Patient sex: F
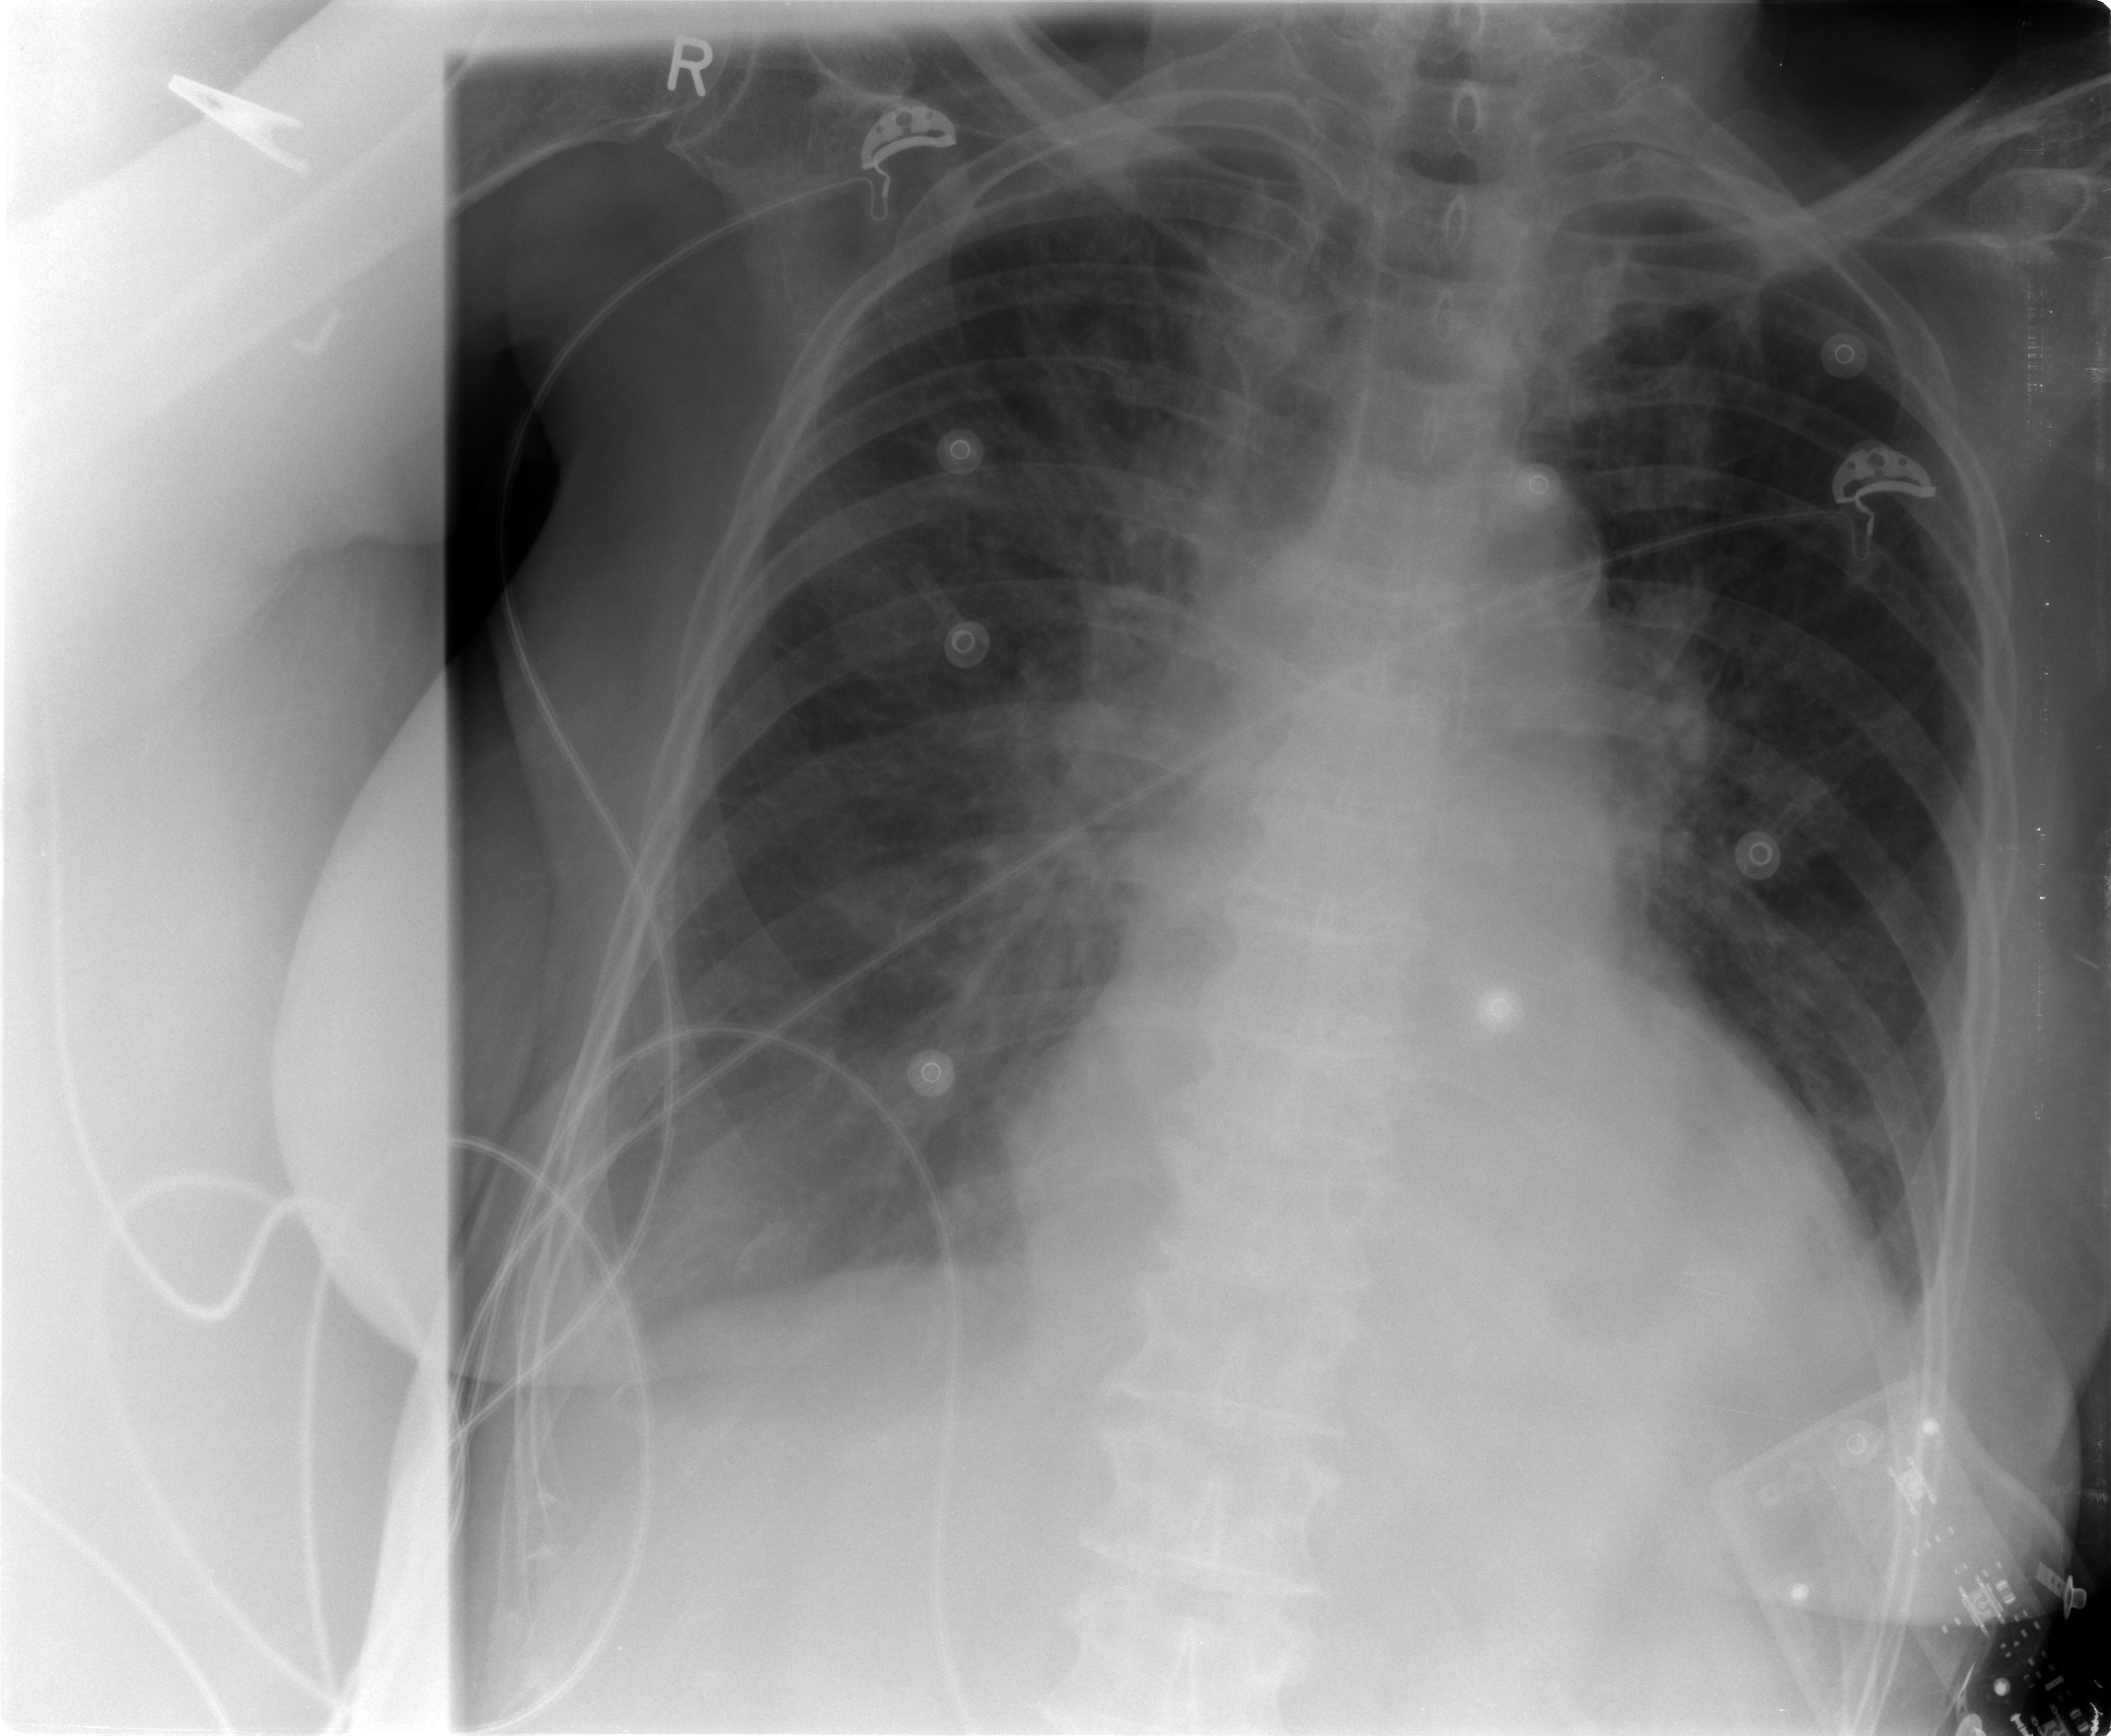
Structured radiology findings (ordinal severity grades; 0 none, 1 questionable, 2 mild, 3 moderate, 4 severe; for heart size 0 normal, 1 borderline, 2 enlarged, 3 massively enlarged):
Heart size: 1
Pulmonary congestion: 2
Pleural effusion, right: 1
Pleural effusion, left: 1
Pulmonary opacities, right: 1
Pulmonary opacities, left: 0
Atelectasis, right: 2
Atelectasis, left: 1